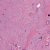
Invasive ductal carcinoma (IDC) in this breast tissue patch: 1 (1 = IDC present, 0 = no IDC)